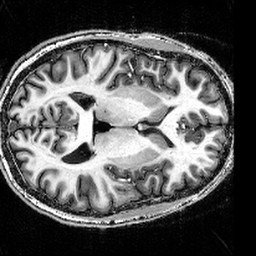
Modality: T1w
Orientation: axial
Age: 28
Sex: female
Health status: healthy
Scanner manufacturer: siemens
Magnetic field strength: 9.4 T
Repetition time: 6 s
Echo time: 0.0023 s